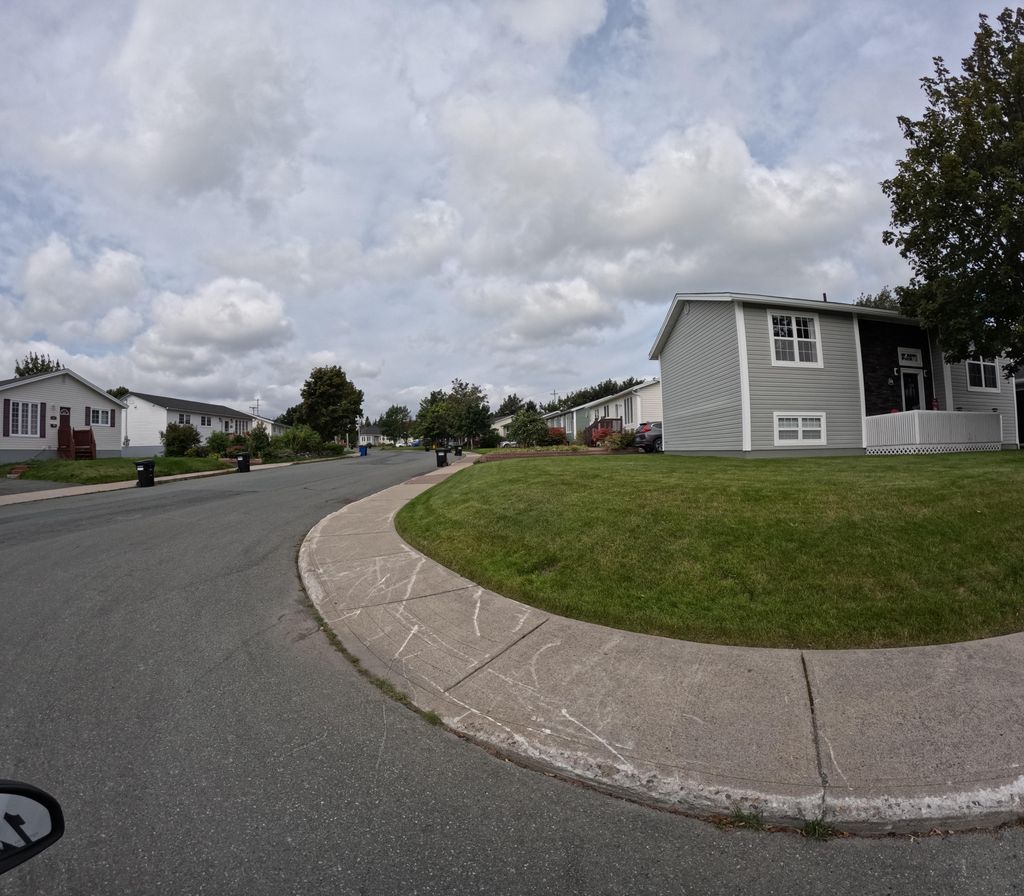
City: st_johns